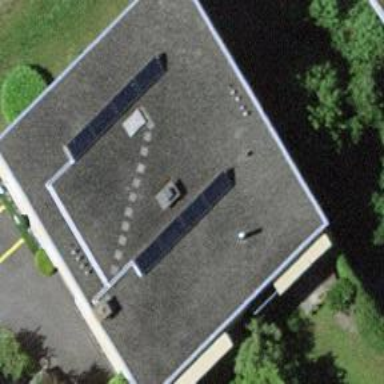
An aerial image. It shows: Solar power generator utilizing photovoltaic technology with solar photovoltaic panels.